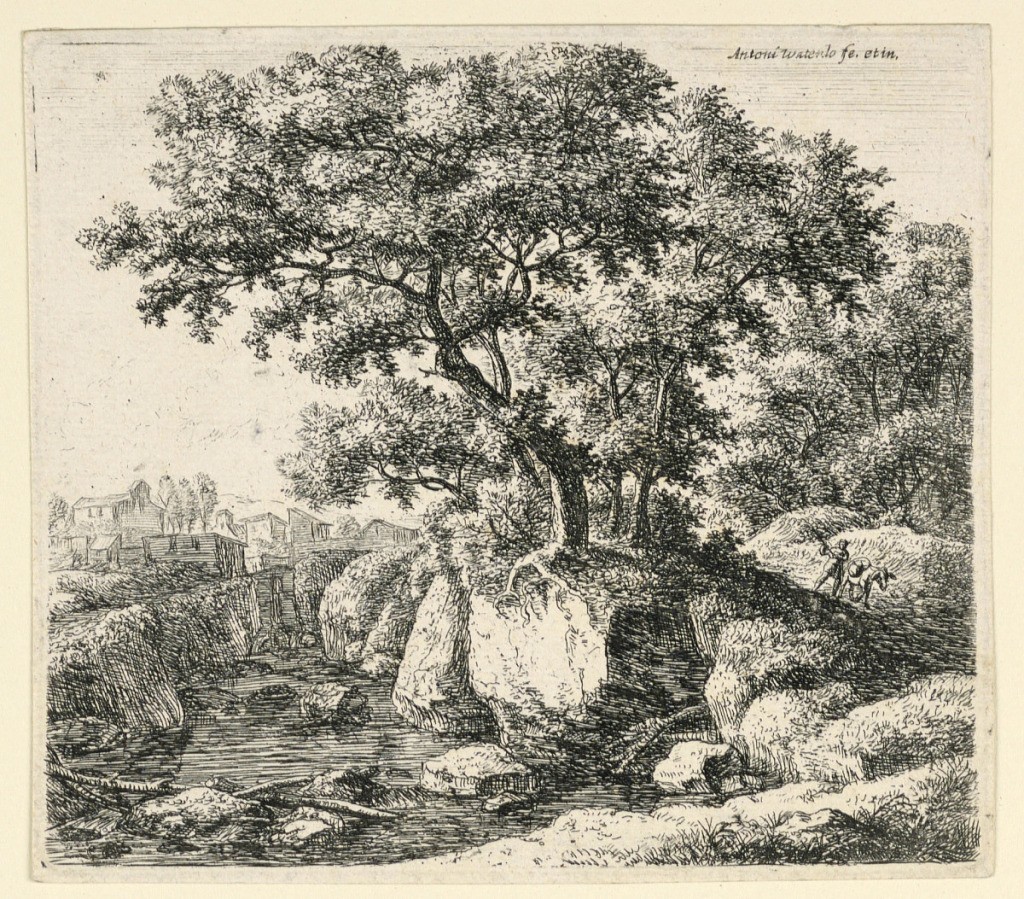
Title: Large Trees on Rocks by a Shallow Stream
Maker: Antoni Waterloo, 1618–1677
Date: ca. 1650
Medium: Etching on paper
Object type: Print
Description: Large trees stand on rocks bordering a shallow stream, left, beyong which is a village. A man with a mule approaches at the right.